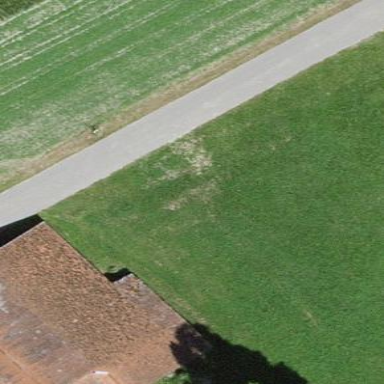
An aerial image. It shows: Barn.